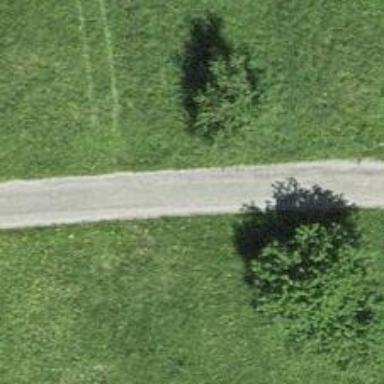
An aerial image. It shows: Track with fine gravel surface. The track type is grade 2.